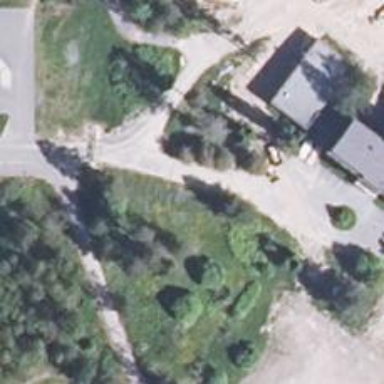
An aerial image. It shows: Smooth asphalt road in residential area.